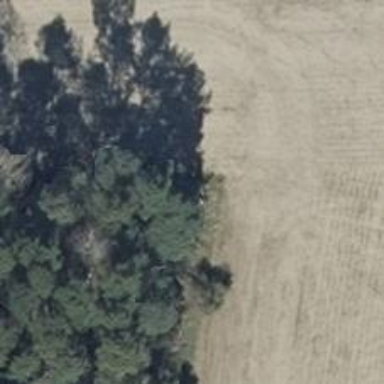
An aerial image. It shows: Hunting stand.